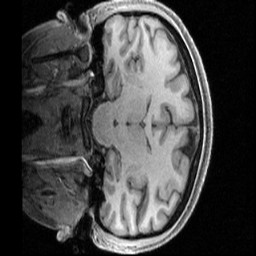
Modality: T1w
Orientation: coronal
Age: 21
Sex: female
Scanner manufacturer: siemens
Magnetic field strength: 3 T
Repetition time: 2.4 s
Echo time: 0.00231 s